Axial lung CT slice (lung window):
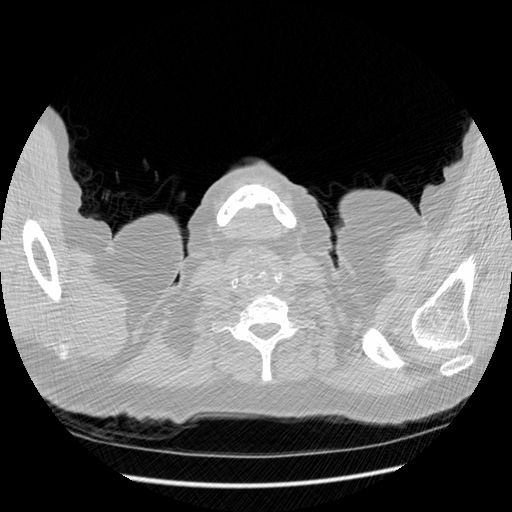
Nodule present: no